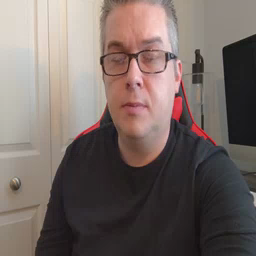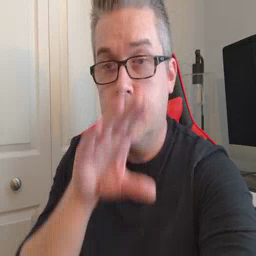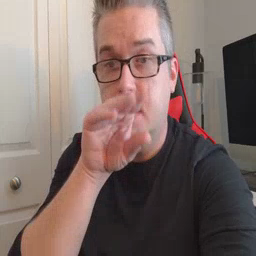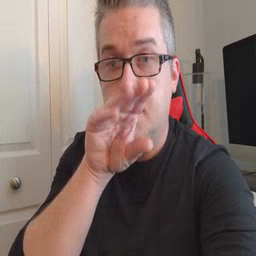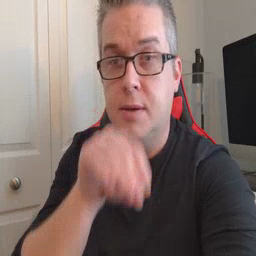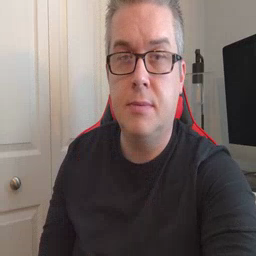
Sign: goose